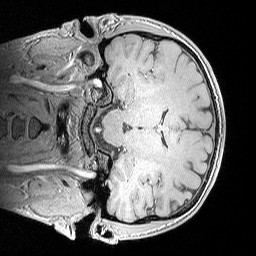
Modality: MP2RAGE
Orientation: coronal
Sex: male
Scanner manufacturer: siemens
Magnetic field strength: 3 T
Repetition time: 5 s
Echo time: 0.00292 s